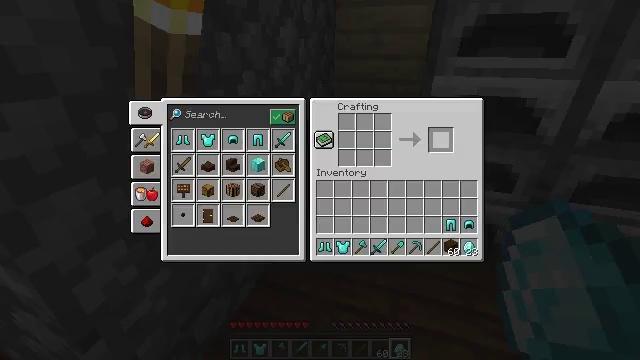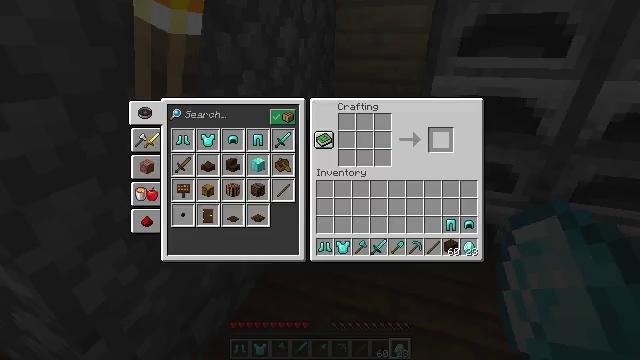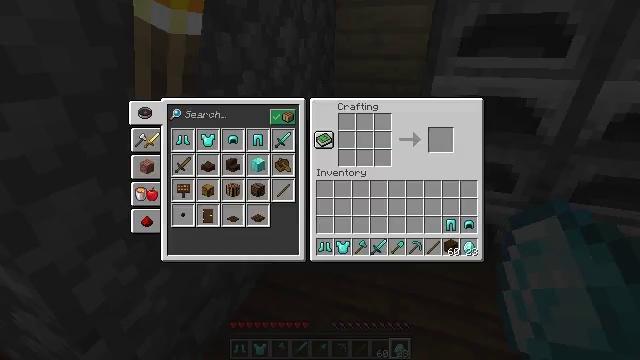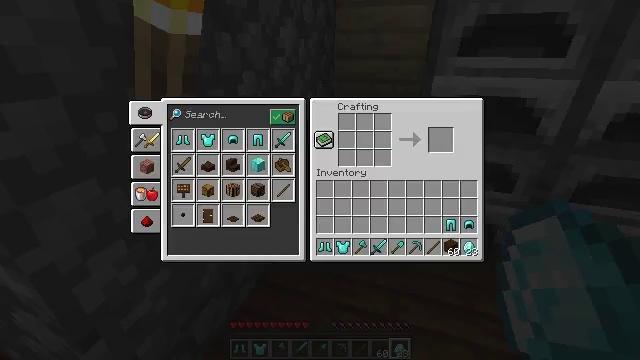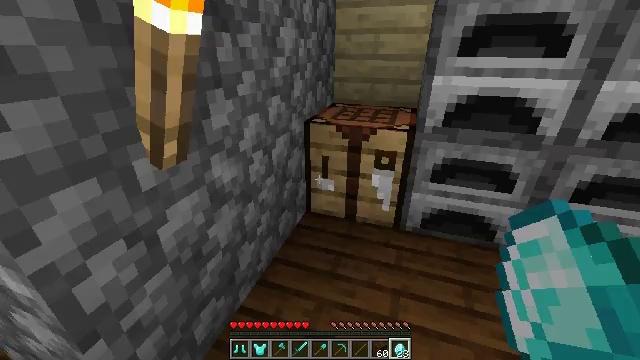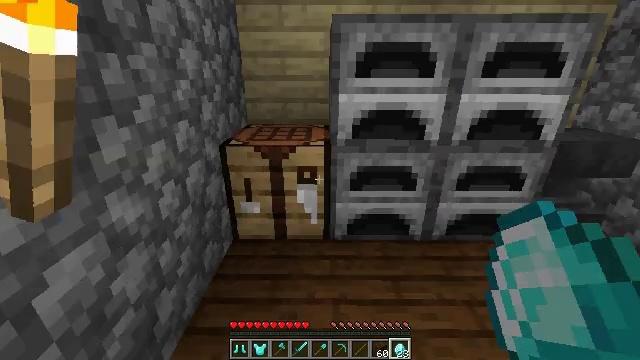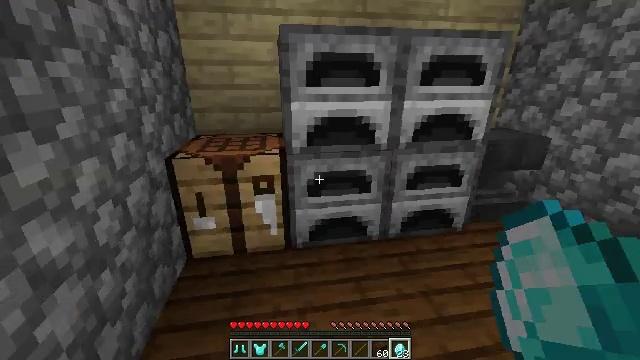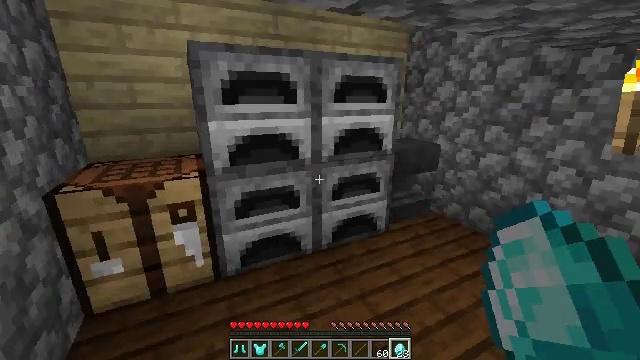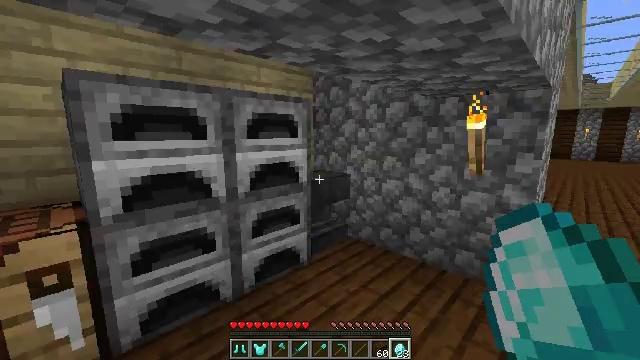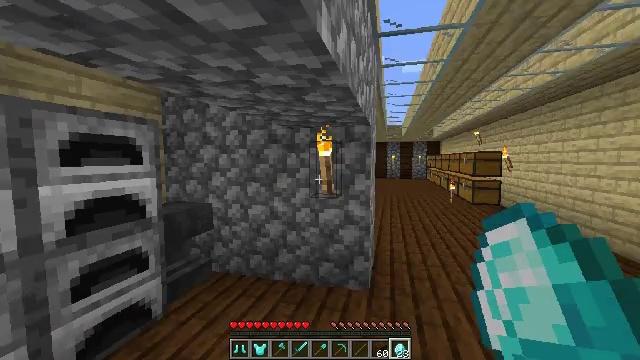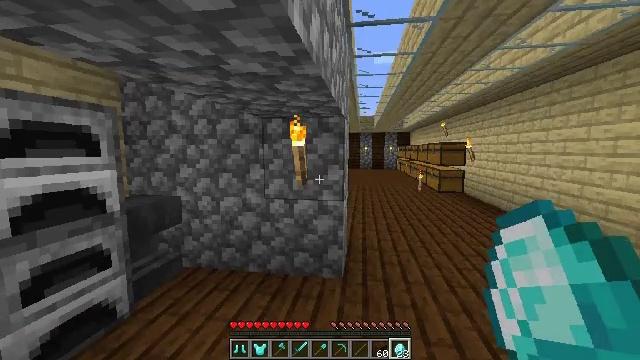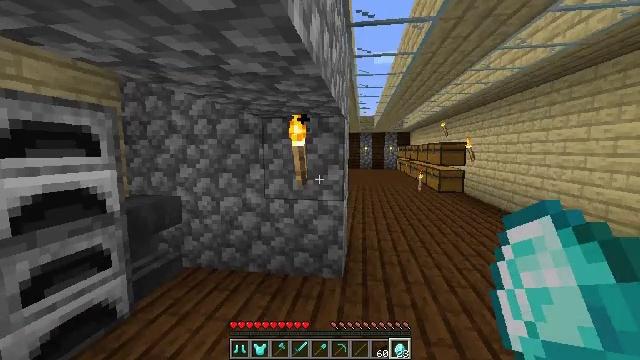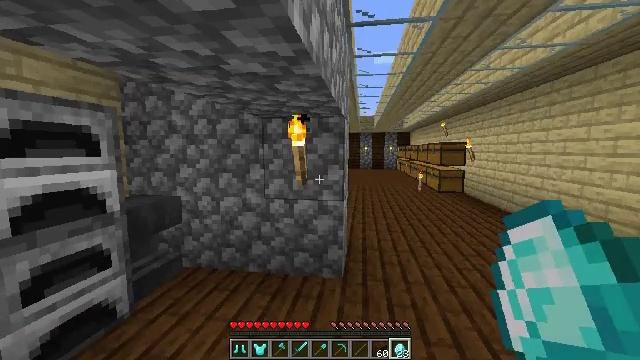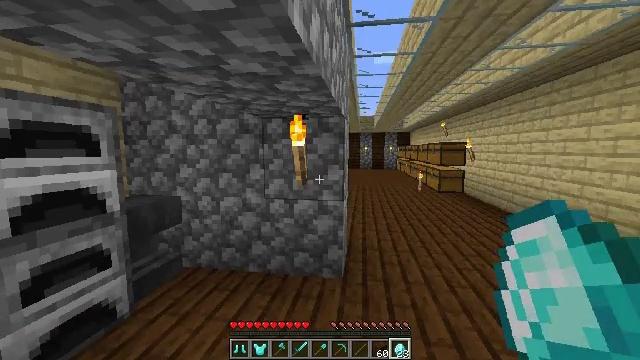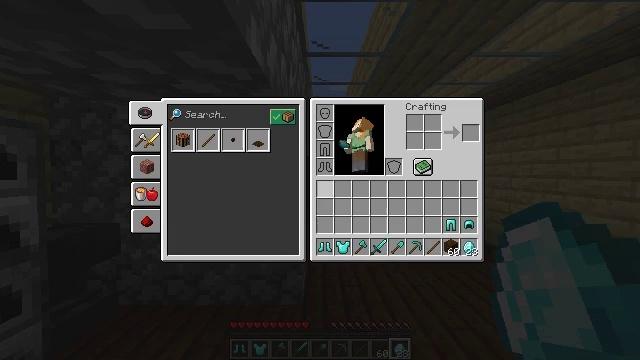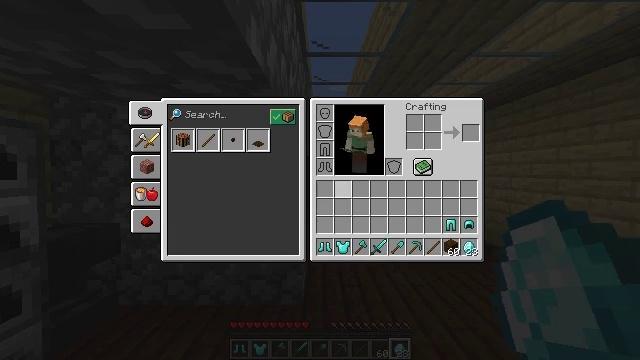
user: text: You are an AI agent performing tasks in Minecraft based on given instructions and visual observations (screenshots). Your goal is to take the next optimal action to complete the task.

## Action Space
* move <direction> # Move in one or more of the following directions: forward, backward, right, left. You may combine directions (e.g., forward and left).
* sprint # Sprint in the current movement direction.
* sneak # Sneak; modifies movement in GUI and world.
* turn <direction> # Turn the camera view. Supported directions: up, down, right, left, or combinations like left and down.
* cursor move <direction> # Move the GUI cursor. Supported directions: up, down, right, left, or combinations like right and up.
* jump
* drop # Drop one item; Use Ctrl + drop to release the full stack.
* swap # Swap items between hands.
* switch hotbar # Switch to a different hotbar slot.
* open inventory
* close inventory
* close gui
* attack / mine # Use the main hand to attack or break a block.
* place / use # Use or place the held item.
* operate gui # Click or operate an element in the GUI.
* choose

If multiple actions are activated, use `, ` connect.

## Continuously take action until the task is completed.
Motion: motion action
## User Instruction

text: Take down the wall torch for reuse.
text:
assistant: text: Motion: open gui
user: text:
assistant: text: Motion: cursor move right and up
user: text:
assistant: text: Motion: cursor move right and up
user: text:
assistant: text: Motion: no_op
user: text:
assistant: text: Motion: turn right and up, close gui
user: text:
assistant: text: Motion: turn right and up
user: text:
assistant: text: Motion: turn right and up
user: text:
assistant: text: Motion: turn right and up
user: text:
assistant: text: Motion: turn right and up
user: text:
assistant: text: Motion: turn right and down
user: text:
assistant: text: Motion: no_op
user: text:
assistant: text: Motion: no_op
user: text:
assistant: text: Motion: no_op
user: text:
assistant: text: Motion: turn right and up, open inventory
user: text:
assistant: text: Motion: open inventory
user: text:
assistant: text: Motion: open inventory
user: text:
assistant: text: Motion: no_op
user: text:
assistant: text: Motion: no_op
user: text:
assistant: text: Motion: no_op
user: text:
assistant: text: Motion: no_op
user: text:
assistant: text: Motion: cursor move right and down
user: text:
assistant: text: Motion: cursor move right and down
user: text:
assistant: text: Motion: cursor move down
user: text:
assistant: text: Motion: cursor move down
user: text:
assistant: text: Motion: no_op
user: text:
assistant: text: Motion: cursor move up
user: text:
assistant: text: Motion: sneak
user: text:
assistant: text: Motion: sneak
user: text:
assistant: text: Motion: sneak
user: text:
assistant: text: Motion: sneak